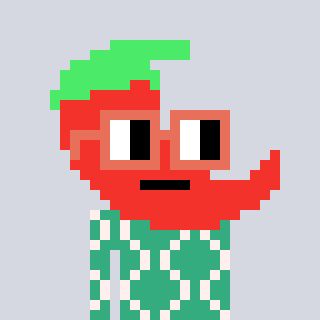
a pixel art character with square orange glasses, a chilli-shaped head and a teal-colored body on a cool background